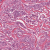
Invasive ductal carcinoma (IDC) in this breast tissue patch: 1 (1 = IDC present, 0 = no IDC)